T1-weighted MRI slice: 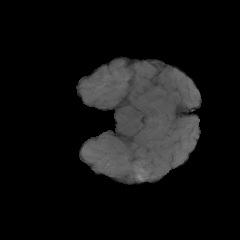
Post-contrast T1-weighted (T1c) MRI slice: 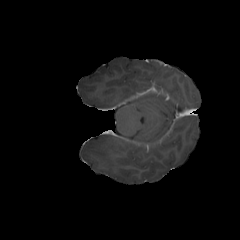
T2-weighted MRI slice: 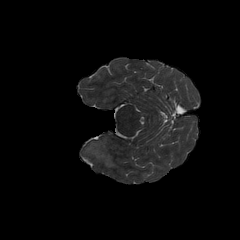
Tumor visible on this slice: yes